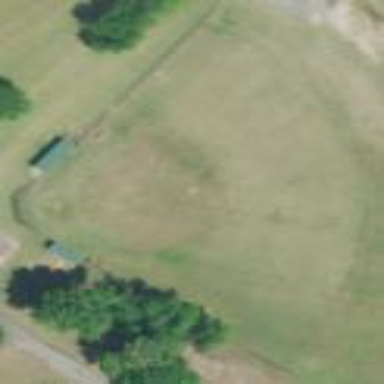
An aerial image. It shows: Softball pitch for leisure sports.